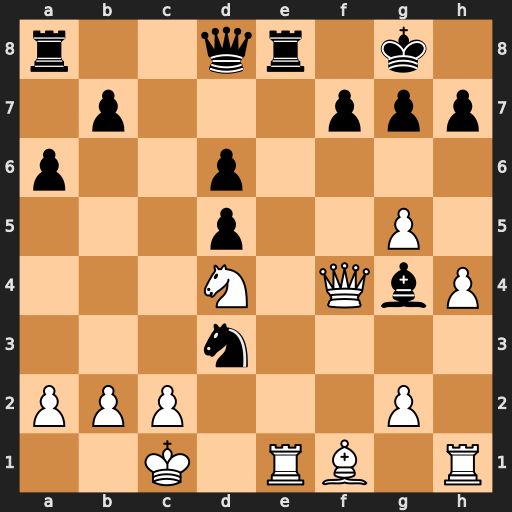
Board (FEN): r2qr1k1/1p3ppp/p2p4/3p2P1/3N1QbP/3n4/PPP3P1/2K1RB1R
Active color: w
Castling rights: -
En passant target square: -
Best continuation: Bxd3 Rxe1+ Rxe1